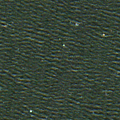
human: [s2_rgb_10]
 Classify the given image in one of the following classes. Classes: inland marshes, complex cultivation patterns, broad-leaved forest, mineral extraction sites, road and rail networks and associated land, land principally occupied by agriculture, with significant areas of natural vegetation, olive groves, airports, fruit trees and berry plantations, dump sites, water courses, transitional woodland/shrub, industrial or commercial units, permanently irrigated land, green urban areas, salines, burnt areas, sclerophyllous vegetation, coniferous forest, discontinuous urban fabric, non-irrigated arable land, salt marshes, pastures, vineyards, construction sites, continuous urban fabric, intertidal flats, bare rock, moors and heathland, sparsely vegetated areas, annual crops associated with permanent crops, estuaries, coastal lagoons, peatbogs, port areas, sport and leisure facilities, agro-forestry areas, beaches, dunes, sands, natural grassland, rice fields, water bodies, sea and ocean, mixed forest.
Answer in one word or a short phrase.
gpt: sea and ocean